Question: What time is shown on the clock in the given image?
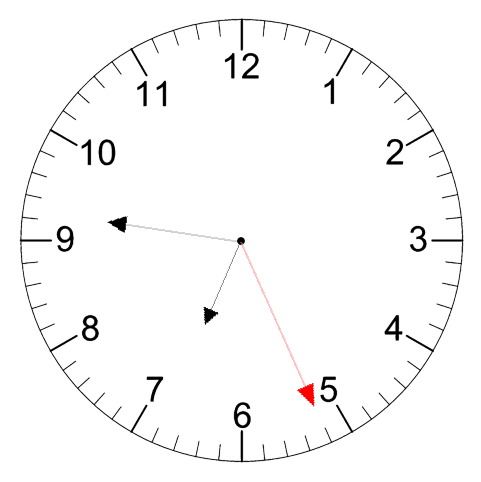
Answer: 06:46:26